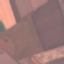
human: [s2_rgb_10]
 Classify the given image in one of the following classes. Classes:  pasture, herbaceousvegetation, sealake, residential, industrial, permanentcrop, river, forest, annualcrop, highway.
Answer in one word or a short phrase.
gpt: AnnualCrop